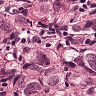
Metastatic tissue present: yes